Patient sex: M
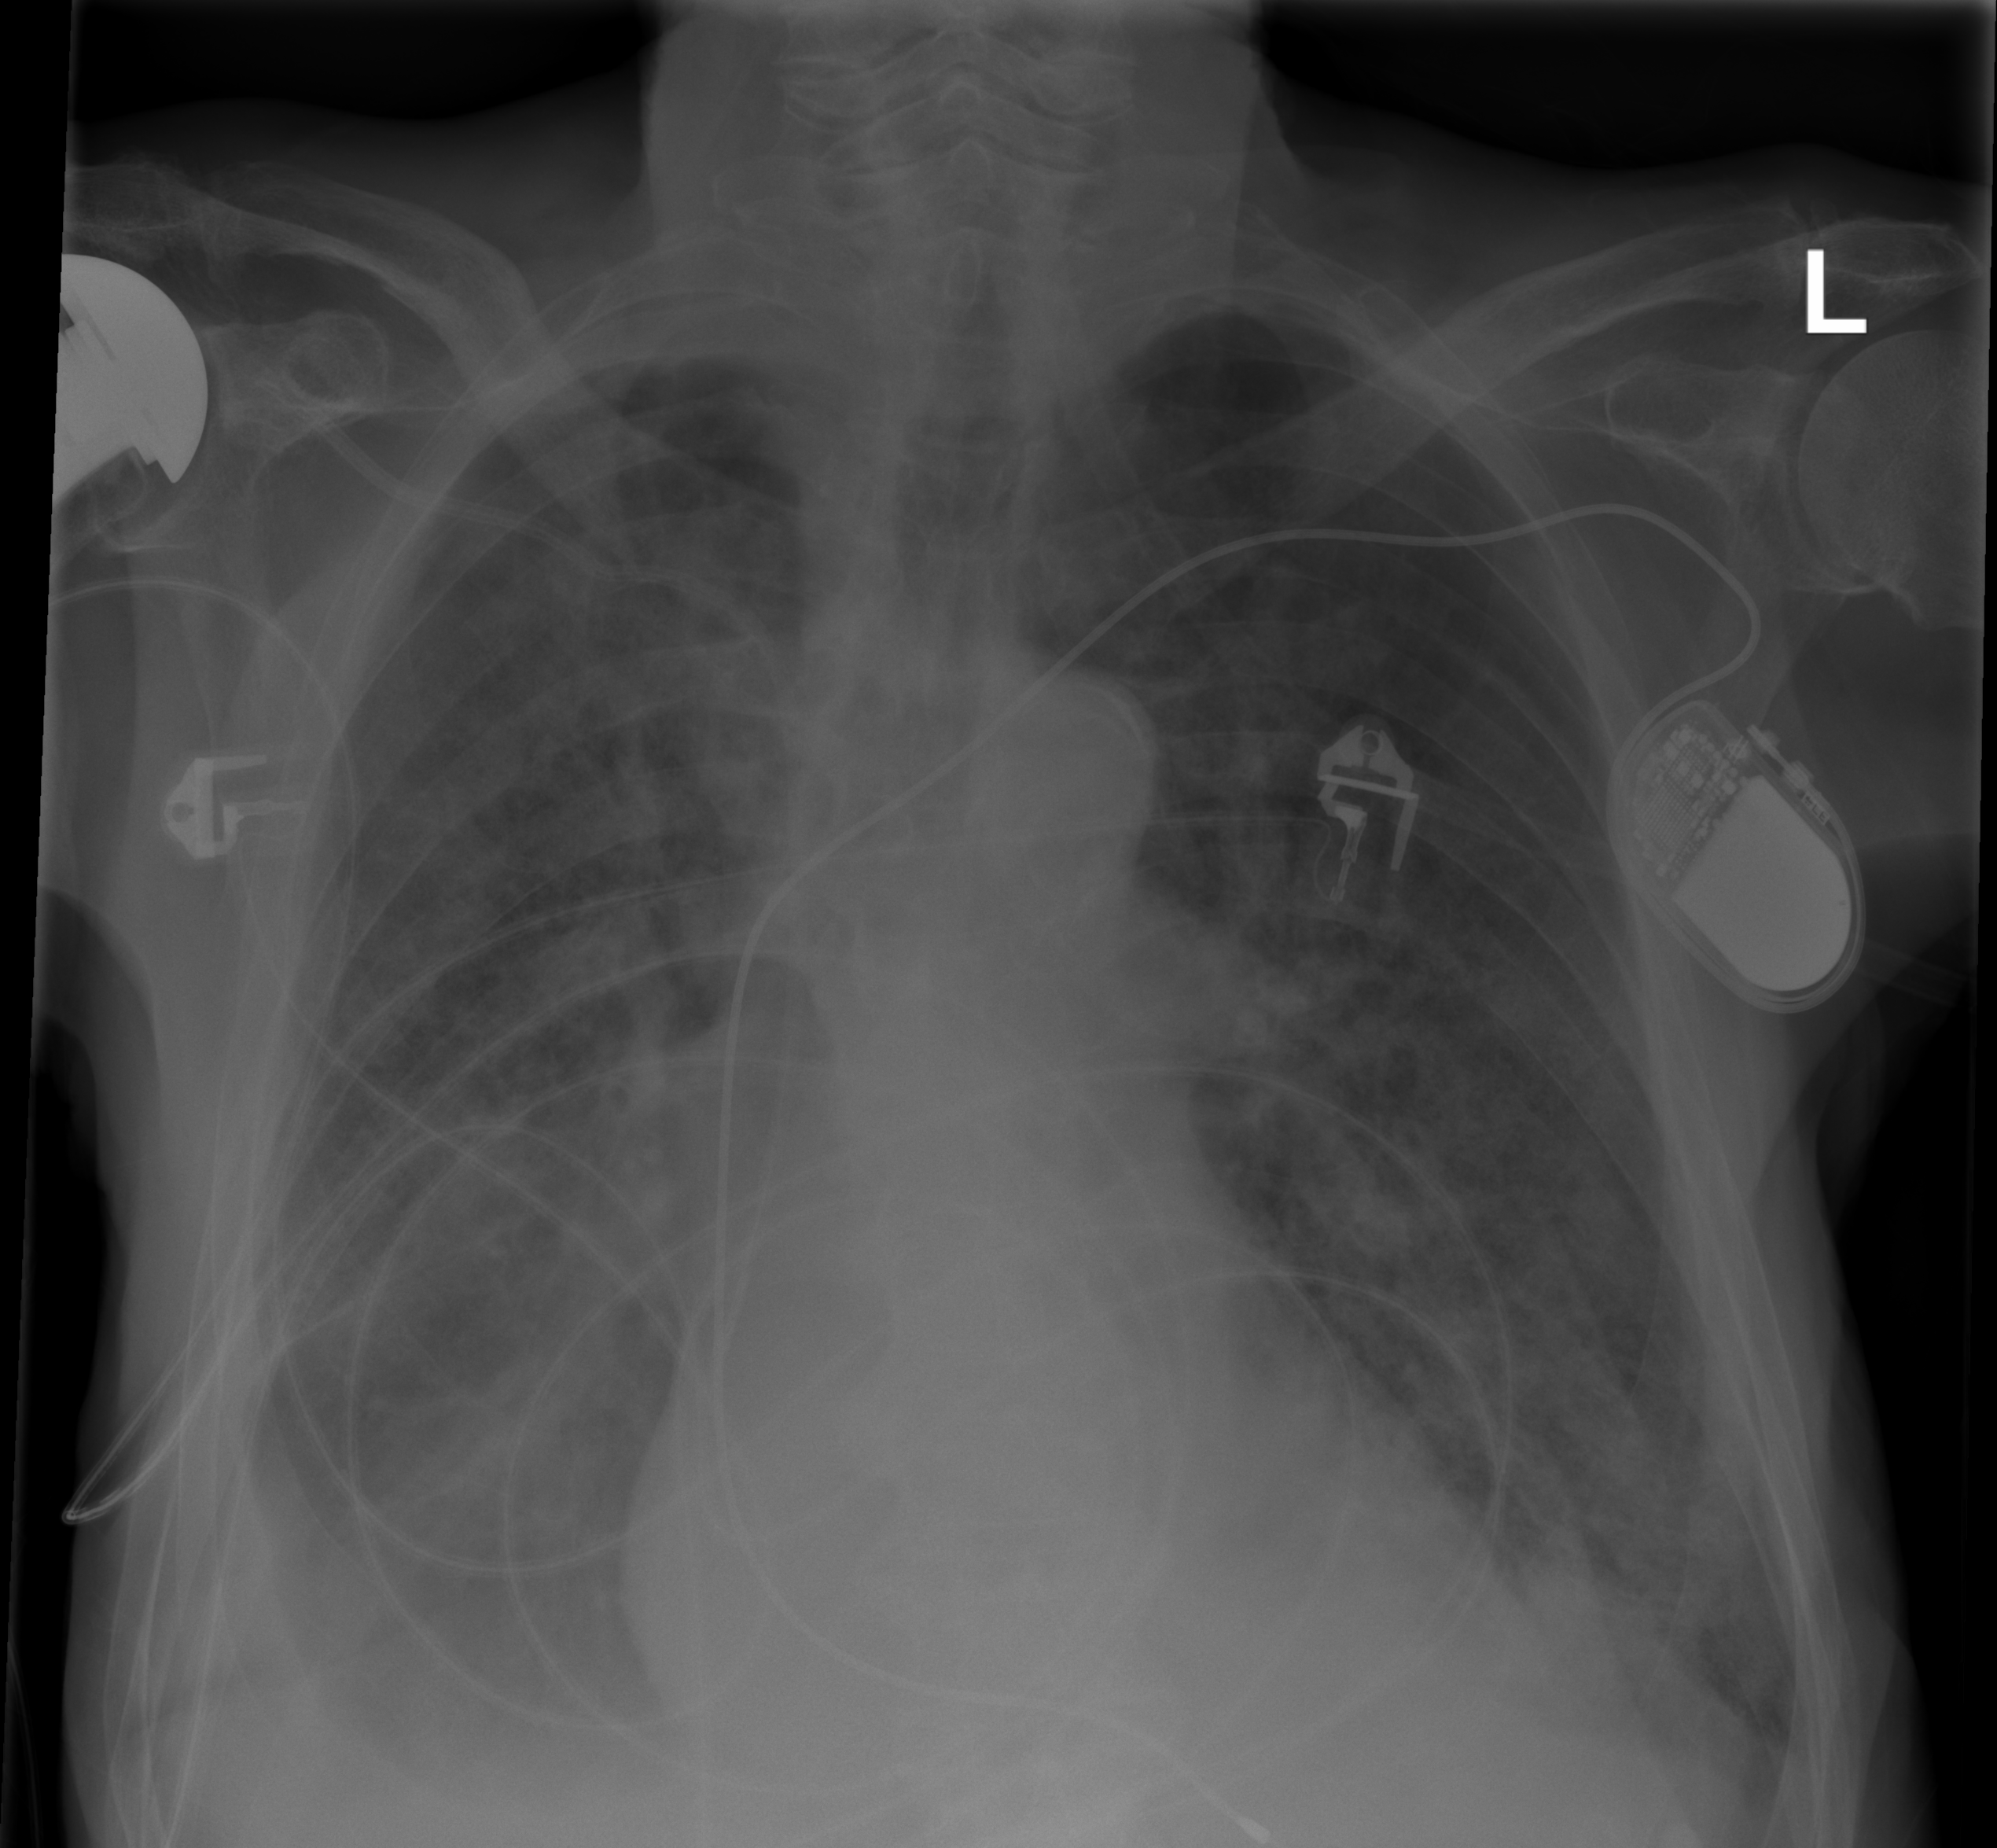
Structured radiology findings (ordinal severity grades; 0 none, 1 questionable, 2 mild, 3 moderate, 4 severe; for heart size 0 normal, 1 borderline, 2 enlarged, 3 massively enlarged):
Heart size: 0
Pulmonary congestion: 2
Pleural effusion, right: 2
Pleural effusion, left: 1
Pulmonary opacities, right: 3
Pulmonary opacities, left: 3
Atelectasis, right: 2
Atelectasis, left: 2